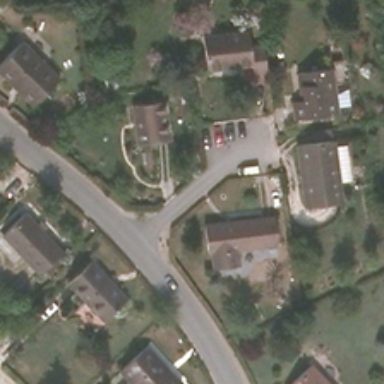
Some buildings and many green trees are in a medium residential area .